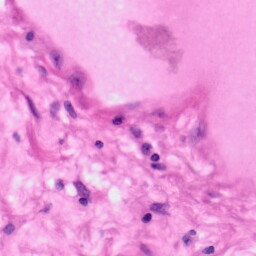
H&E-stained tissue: Pancreatic